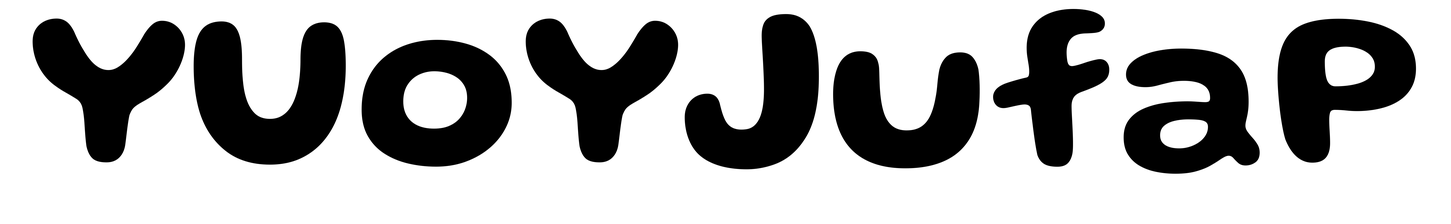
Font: Gluten_SemiBold